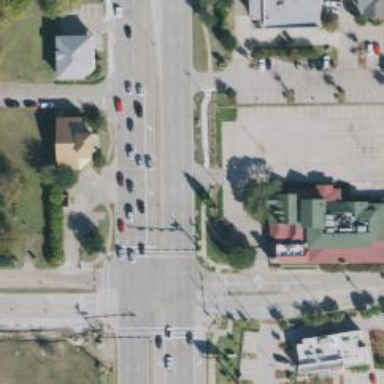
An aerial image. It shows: Marked footway crossing with lines.